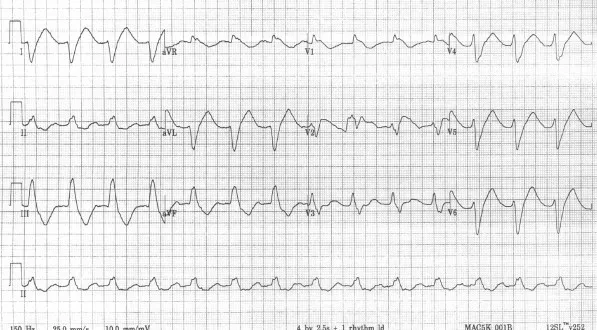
12-lead ECG after thrombolysis.
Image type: electrography (ekg)